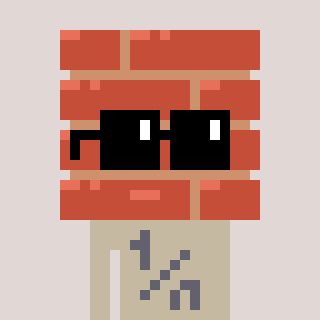
a pixel art character with square black sunglasses, a wall-shaped head and a bege-colored body on a warm background